Question: I would like to compute the KL-distance from two gamma distribution using R.

Here is my R-code:
'''
theta1 <- 0.2
theta2 <- 2
f <- function(u)
{
dgamma(u, shape=1/theta1, scale=theta1) *
(dgamma(u, shape=1/theta1, scale=theta1, log=TRUE) -
dgamma(u, shape=1/theta2, scale=theta2, log=TRUE))
}
f <- Vectorize(f)
integrate(f, lower=0, upper=Inf)
'''
Do you have any comment on my R-code? Do you think it is the good way to compute the KL-distance?
Any suggestion will be appreciated,
Thx,
Marco
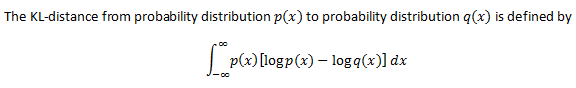
Answer: I would define all arguments that are used in the function. What I mean is:
'''
my.theta1 <- 0.2
my.theta2 <- 2
f <- function(u, theta1, theta2)
{
dgamma(u, shape=1/theta1, scale=theta1) *
(dgamma(u, shape=1/theta1, scale=theta1, log=TRUE) -
dgamma(u, shape=1/theta2, scale=theta2, log=TRUE))
}
f <- Vectorize(f)
integrate(f, lower=0, upper=Inf, theta1 = my.theta1, theta2 = my.theta2)
'''
Being more explicit prevents "accidents", as your function searches 'theta1' and 'theta2' in higher (global) environments (which can get messy if you have this function buried deep inside a program).